Field crop: tomato
Growth stage: 2
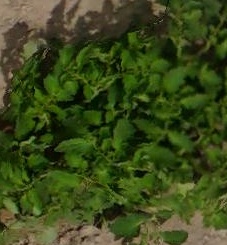
Species: tomato